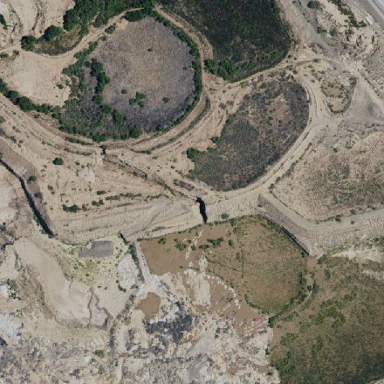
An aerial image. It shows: Quarry area.